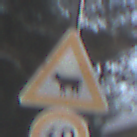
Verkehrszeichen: ViehtriebRechts
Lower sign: Geschwindigkeit60
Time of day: MorningAfternoon
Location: Outdoor (Special)
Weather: Clear
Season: Winter
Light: Natural